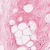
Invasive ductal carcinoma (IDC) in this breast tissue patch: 0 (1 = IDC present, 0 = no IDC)